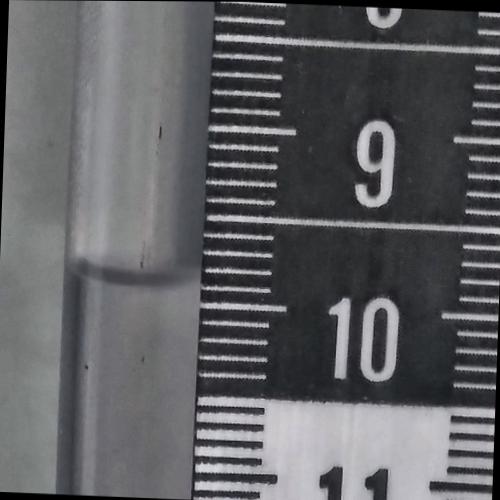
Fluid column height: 9.9 cm